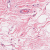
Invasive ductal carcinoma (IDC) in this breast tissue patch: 0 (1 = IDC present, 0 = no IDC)